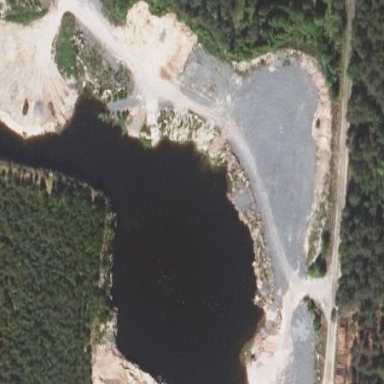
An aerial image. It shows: Quarry area.